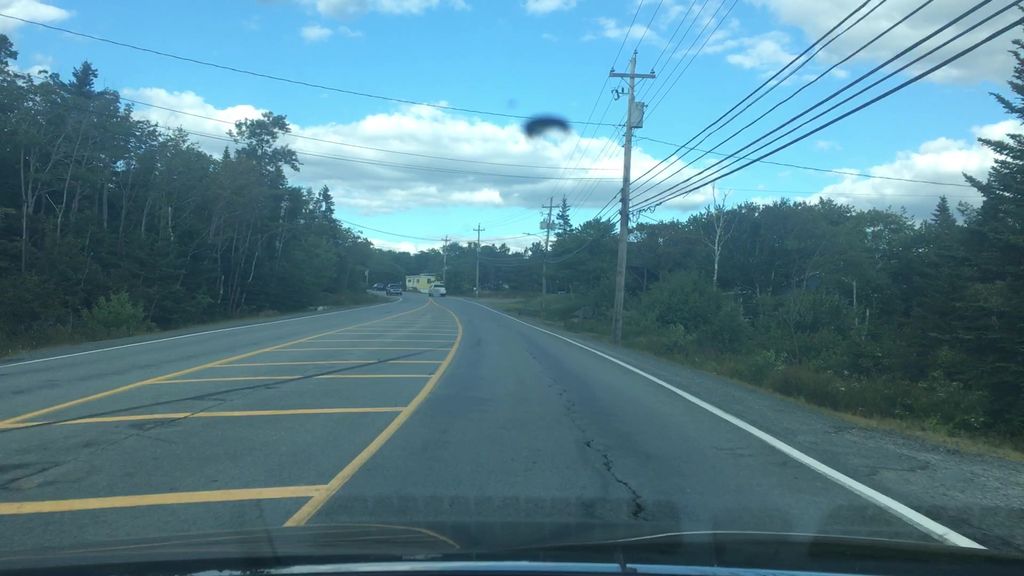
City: halifax